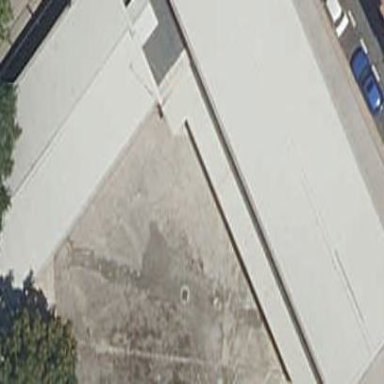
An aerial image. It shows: View of roof of building.